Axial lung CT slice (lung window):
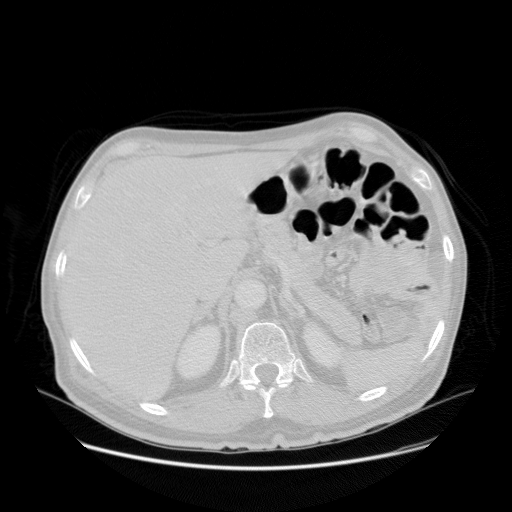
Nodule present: no